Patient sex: F
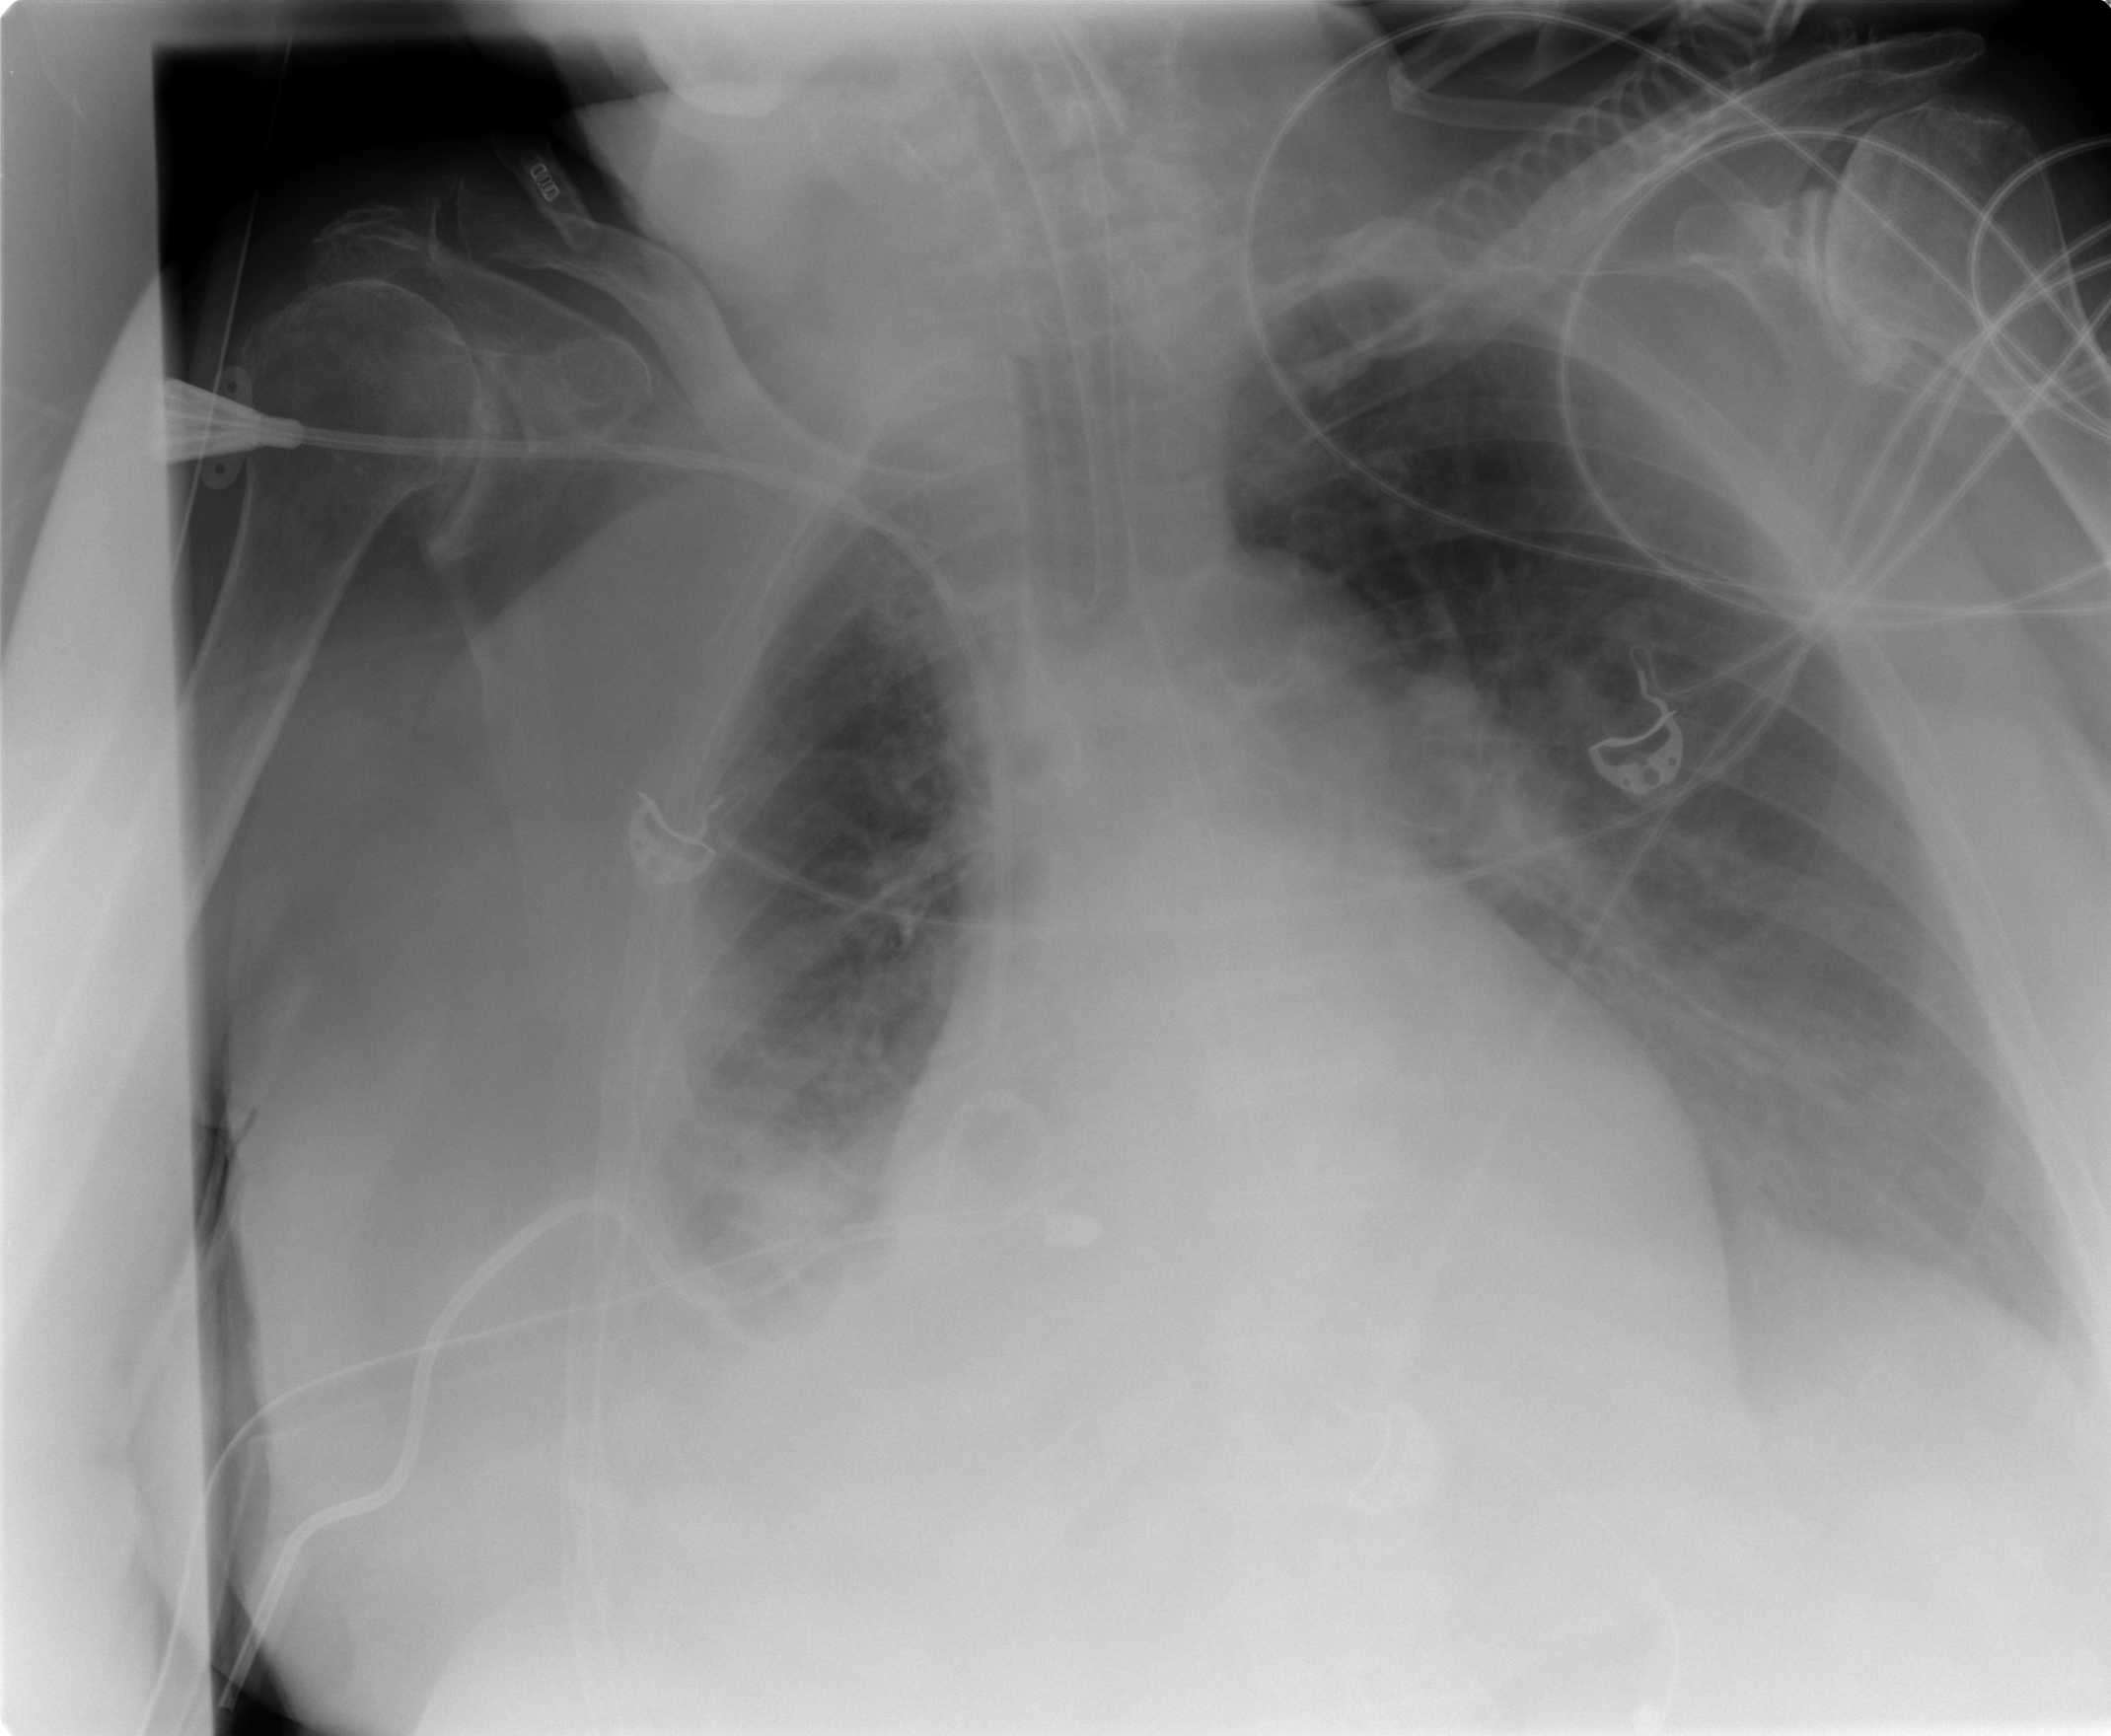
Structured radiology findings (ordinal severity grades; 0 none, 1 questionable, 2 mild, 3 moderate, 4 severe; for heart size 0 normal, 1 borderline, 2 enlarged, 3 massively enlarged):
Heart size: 2
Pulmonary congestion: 2
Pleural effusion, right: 2
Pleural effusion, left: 1
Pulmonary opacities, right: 1
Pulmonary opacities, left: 0
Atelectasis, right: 3
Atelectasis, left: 1